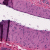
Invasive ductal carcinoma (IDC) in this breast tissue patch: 0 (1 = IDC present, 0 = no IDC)